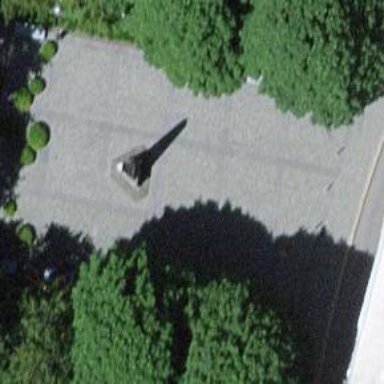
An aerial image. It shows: Historic obelisk memorial.